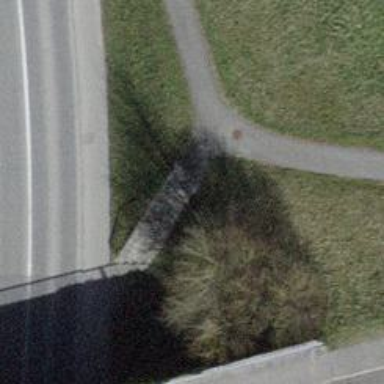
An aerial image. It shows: Road with steps.